Interaction volume radius: 5 \u00c5
Interaction volume height: 20 \u00c5
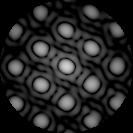
Disorder parameter: 0.07721